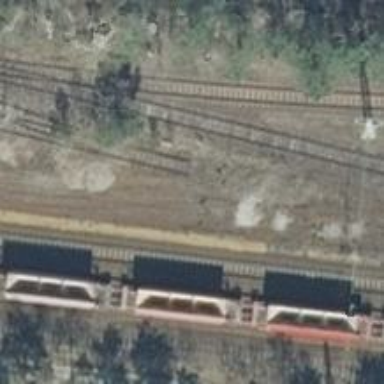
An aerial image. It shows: Abandoned spur railway.